Question: Sorry, but i don't know the correct name for this...

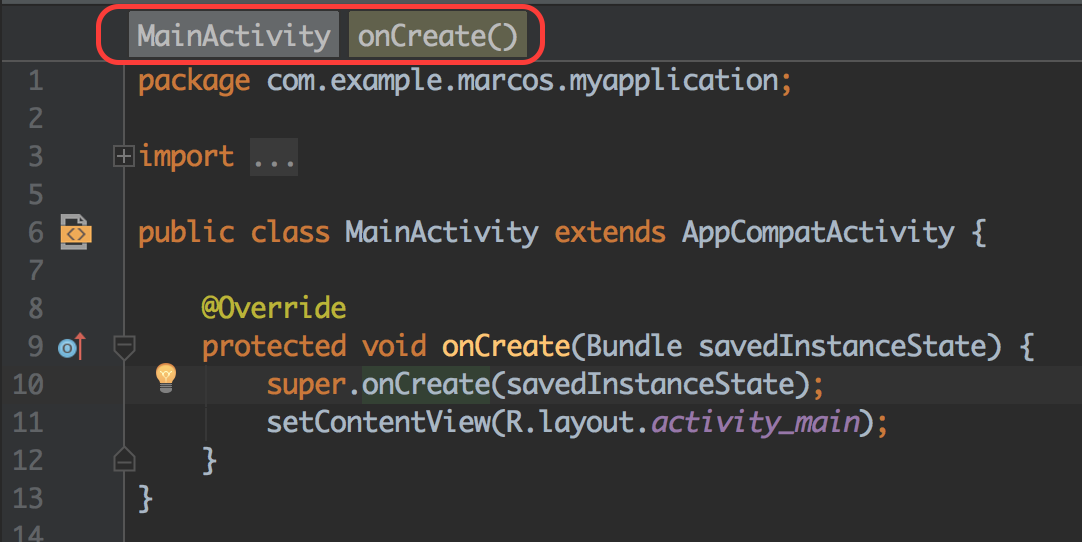
Answer: In your Android Studio Preferences, go to Editor > General > Appearance and untick